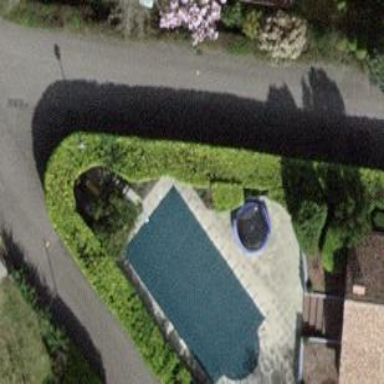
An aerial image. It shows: Swimming pool located in leisure land.